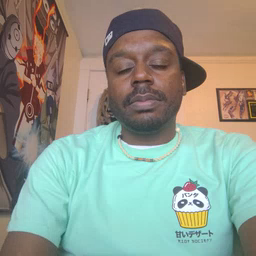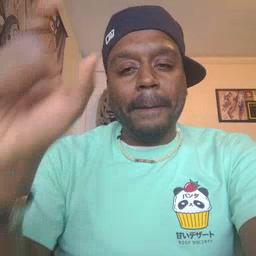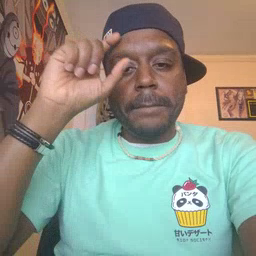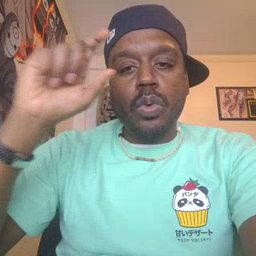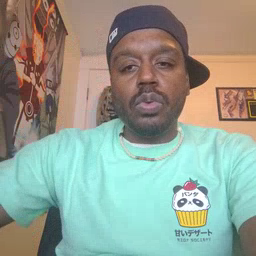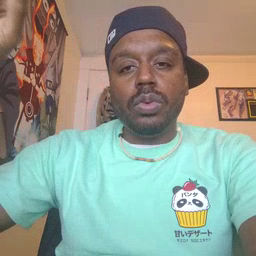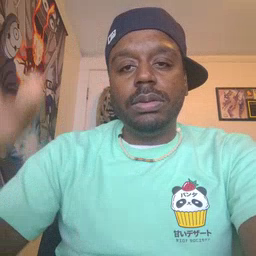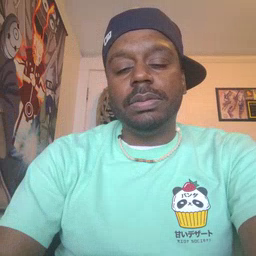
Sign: moon